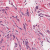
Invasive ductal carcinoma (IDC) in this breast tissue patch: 1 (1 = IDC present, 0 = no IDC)